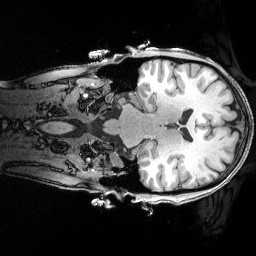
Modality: T1w
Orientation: coronal
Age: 46
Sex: male
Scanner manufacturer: siemens
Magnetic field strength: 3 T
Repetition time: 2.4 s
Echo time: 0.00182 s